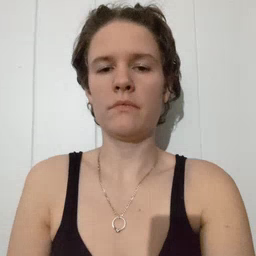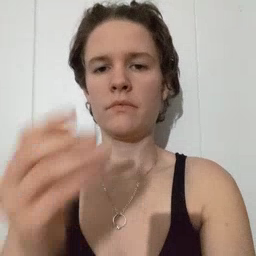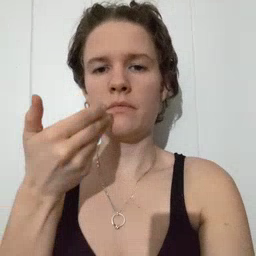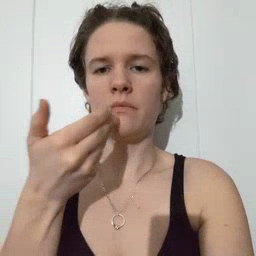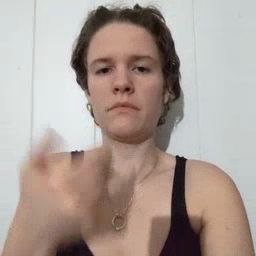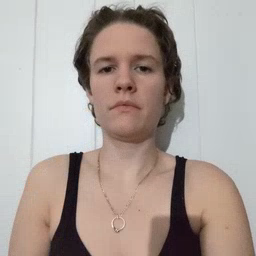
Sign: pizza